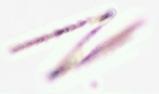
Label: Thalassionema